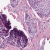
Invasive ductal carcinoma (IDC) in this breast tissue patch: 1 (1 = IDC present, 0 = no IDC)